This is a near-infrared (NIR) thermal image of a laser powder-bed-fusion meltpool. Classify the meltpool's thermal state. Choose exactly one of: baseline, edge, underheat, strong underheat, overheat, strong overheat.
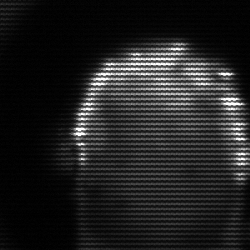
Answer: baseline